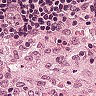
Metastatic tissue present: no